Question: I'm trying to create a razor menu in umbraco with a razor macro. I followed the umbraco tutorial about creating a razor menu:
<URL>
It works for my first three pages but then I want to add another one but the page doesn't show up in my menu. I have the following structure for my pages:

Start, calendar and Foto's do show up in my menu, but the news page doesn't. Is this structure correct or do I have to create a 'Home' page and place all my pages under that?
This is my razor macro code:
'''
@inherits umbraco.MacroEngines.DynamicNodeContext
<nav>
<ul>
@{ var homeNode = Model.AncestorOrSelf("Home"); }
<li><a href="@homeNode.Url" class="@Library.If(homeNode.Id == Model.Id, "selected", "")">@homeNode.Name</a></li>
@foreach (var page in homeNode.Children.Where("Visible"))
{
var isSelected = false;
if (Model.Id == page.Id || (Model.Parent != null && Model.Parent.Id == page.Id && Model.NodeTypeAlias != "Textpage"))
{
isSelected = true;
}
<li>
<a href="@page.Url" class="@Library.If(isSelected, "selected", "")">@page.Name</a>
<!-- If the page has child nodes (2nd level) that are visible and docTypeAlias is Textpage (textpages) -->
@if (page.Children.Where("Visible").Count() > 0)
{
<ul>
@foreach (var childPage in page.Children.Where("Visible"))
{
<li>
<a href="@childPage.Url" class="@Library.If(childPage.Id == Model.Id, "selected", "")">@childPage.Name</a>
</li>
}
</ul>
}
</li>
}
</ul>
</nav>
'''
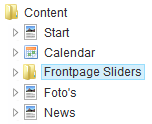
Answer: Ideally yes you need a page made with a doc type with the alias "Home" as you are defining you starting node/var by getting that page here,
'''
var homeNode = Model.AncestorOrSelf("Home");
'''
then after you are getting all the child pages of this homeNode so really all your structure should be
'''
content
- Home
- start
- calender
- frontpage sliders
- fotos
- news
'''